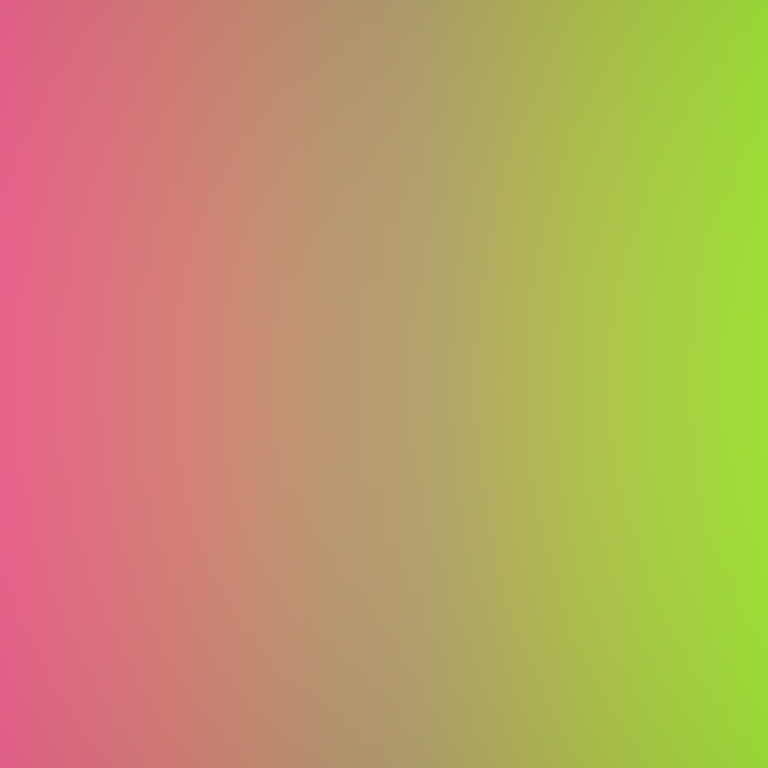
Abstract light effect, smooth gradient from soft pink to bright green, calm atmosphere, diffuse light, no room, no furniture, no objects.